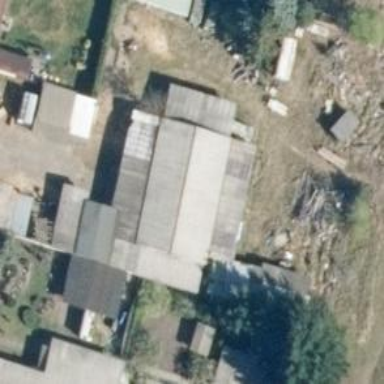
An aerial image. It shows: Gabled roof garage.